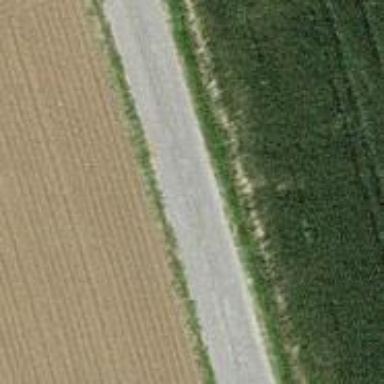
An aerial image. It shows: Well-maintained track road of grade 1.